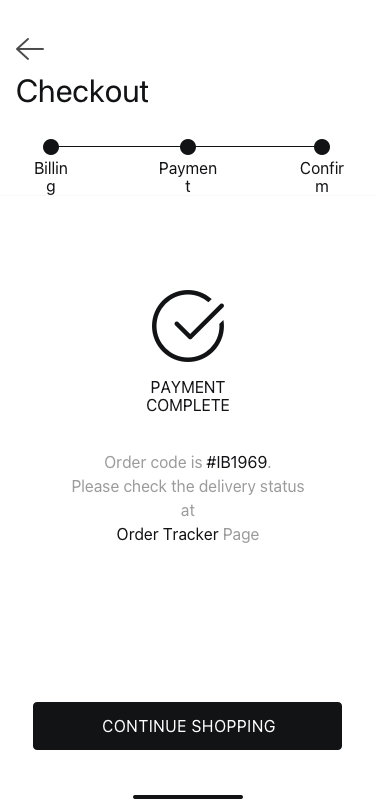
Text in this UI design:
Continue Shopping
Billing
Payment
Confirm
Payment Complete
Order code is #IB1969.
Please check the delivery status at Order Tracker Page
Checkout